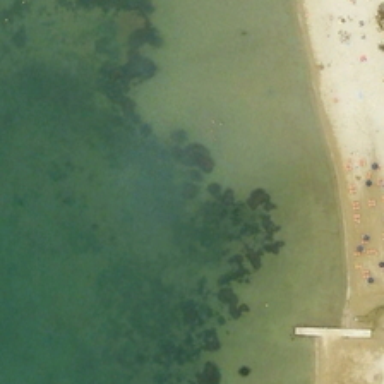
A small amount of coconut trees were planted on the beach .